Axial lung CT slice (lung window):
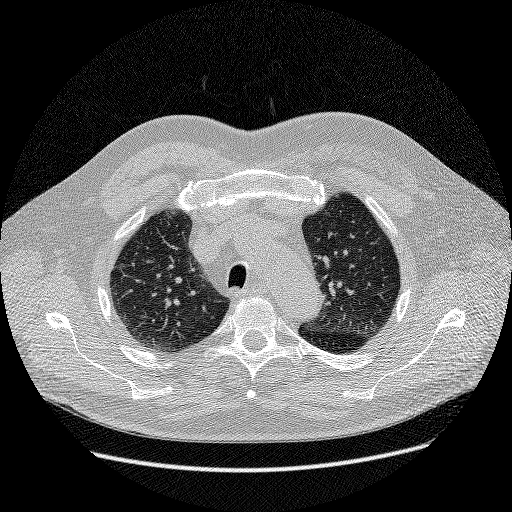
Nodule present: no